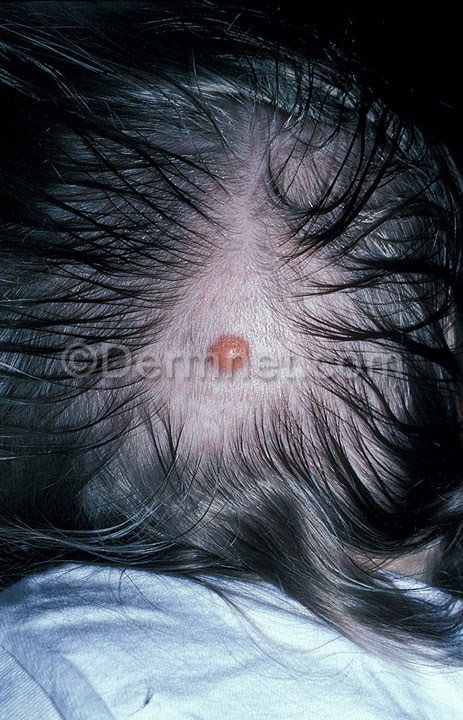
Disease: Systemic Disease